Question: What I want to accomplish is:
When I select more than one type of discount in cell D2 (Note: Cell D2 has a macro that allows me to select more than one choice from the dropdown and separates the two choices by a comma), I want to get the product of their corresponding values in cell E2. In this case, since I have selected "Student" and "Veteran", i get multiple of 0.5 and 0.03 = 0.15 in cell E2.
Since, I have multiple discount types, a simple if statement won't do because I may select more than two discount at a time and in any order. Please help as I am very new to VBA. Thanks!

Here is the code that I am using for multiple selection from the dropdown list box. Note: I copied this code from online.
'''
Private Sub Worksheet_Change(ByVal Target As Range)
Dim Oldvalue As String
Dim Newvalue As String
Application.EnableEvents = True
On Error GoTo Exitsub
If Not Intersect(Target, Columns(4)) Is Nothing Then
If Target.SpecialCells(xlCellTypeAllValidation) Is Nothing Then
GoTo Exitsub
Else: If Target.Value = "" Then GoTo Exitsub Else
Application.EnableEvents = False
Newvalue = Target.Value
Application.Undo
Oldvalue = Target.Value
If Oldvalue = "" Then
Target.Value = Newvalue
Else
If InStr(1, Oldvalue, Newvalue) = 0 Then
Target.Value = Oldvalue & ", " & Newvalue
Else:
Target.Value = Oldvalue
End If
End If
End If
End If
Application.EnableEvents = True
Exitsub:
Application.EnableEvents = True
End Sub
'''
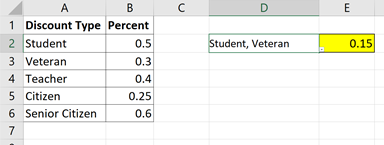
Answer: If you have the Excel 365, this can be easily done with a Formula, using 'FILTERXML' and a Spill range
'''
=PRODUCT(XLOOKUP(FILTERXML("<a>
"&SUBSTITUTE(E2,",","

")&"
</a>","//s"),A:A,B:B,0,0))
'''
---
Alternativly, a UDF (does not require Excel 365)
'''
Function NetDiscount(LookupItems As Variant, Discounts As Range, Optional Seperator As String = ",") As Variant
Dim LookupArray() As String
Dim LookupItem As Variant
Dim idx As Variant
Dim Discount As Double
Dim OneOrMoreFound As Boolean
LookupArray = Split(LookupItems, Seperator)
Discount = 1#
For Each LookupItem In LookupArray
idx = Application.Match(LookupItem, Discounts.Columns(1), 0)
If Not IsError(idx) Then
OneOrMoreFound = True
Discount = Discount * Discounts.Cells(idx, 2).Value2
End If
Next
If Not OneOrMoreFound Then
' Return default value if no items found
Discount = 0#
End If
NetDiscount = Discount
End Function
'''
---
Not related to your question, but there is a major bug in you Event code: if your "Discount Type" list includes an item that is contained in another item (eg "Citizen" and Senior Citizen", and the longer item is already selected, then your code won't add the shorter one because 'If InStr(1, Oldvalue, Newvalue) = 0 Then' will find the shorter value within the longer one.
Here's a refactored version, addressing this and other style issues
'''
Private Sub Worksheet_Change(ByVal Target As Range)
Dim OldValue As String
Dim NewValue As String
Dim Seperator As String
Dim CombinedValue As String
On Error GoTo ExitSub
If Target.Count > 1 Then GoTo ExitSub
If Target.Value = vbNullString Then GoTo ExitSub
If Not Intersect(Target, Me.Columns(4)) Is Nothing Then
If Not Target.SpecialCells(xlCellTypeAllValidation) Is Nothing Then
Application.EnableEvents = False
Seperator = ", "
NewValue = Target.Value
Application.Undo
OldValue = Target.Value
If OldValue = vbNullString Then
CombinedValue = Seperator & NewValue
Else
OldValue = Seperator & OldValue
NewValue = Seperator & NewValue
If InStr(1, OldValue, NewValue) = 0 Then
CombinedValue = OldValue & NewValue
Else
CombinedValue = OldValue
End If
End If
Target.Value = Mid$(CombinedValue, Len(Seperator) + 1)
End If
End If
ExitSub:
Application.EnableEvents = True
End Sub
'''
<URL>